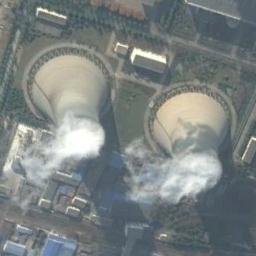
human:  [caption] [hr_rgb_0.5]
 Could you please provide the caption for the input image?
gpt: There are many buildings next to the thermal power station .

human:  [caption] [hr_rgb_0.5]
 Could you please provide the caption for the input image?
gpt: In the thermal power station there are neatly planned plants, Equipment and good greening, and two cooling towers are steaming .

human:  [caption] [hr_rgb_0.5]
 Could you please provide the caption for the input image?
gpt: Behind a row of houses, there are three thermal power stations that are blowing smoke .

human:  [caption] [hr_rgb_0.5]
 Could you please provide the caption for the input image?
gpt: The thermal power station is on the grass next to some buildings with white mist above .

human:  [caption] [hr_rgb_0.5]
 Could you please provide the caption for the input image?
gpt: There are some buildings and chimneys on the thermal power station .